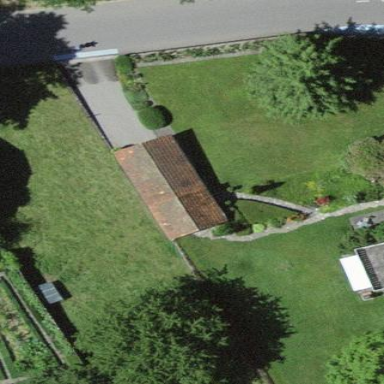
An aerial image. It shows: Shed.